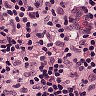
Metastatic tissue present: no